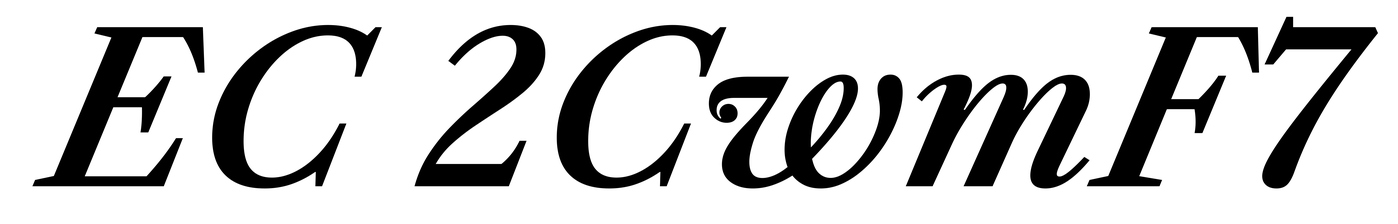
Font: LibreCaslonText-Italic_SemiBold_Italic